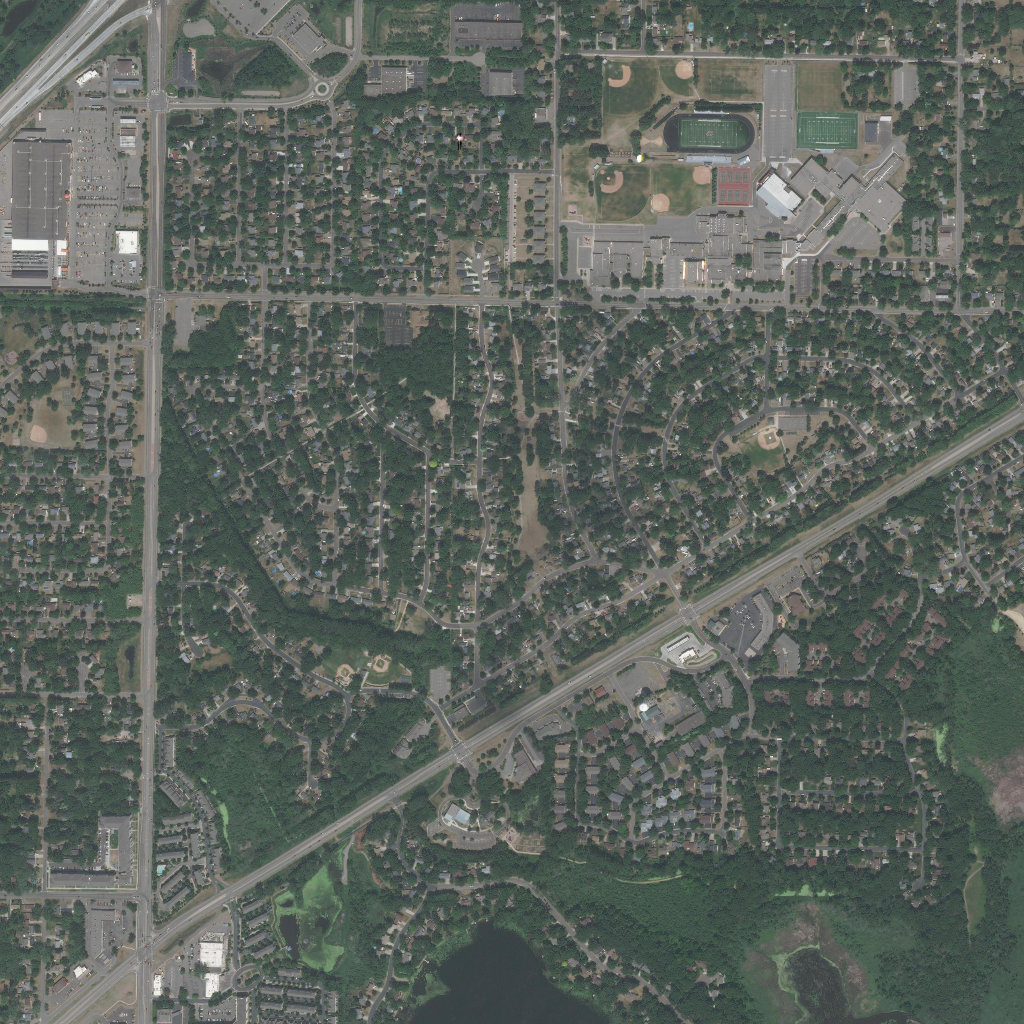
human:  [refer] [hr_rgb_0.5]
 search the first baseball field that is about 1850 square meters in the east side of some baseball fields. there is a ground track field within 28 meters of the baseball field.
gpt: <box>[[67, 16, 69, 18, 0]]</box>